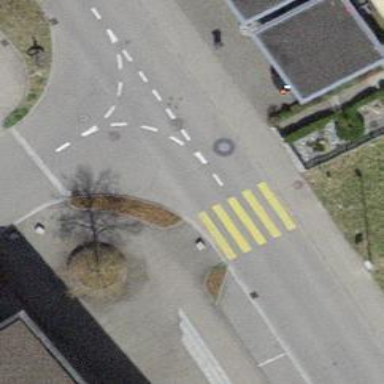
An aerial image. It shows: Marked road crossing.